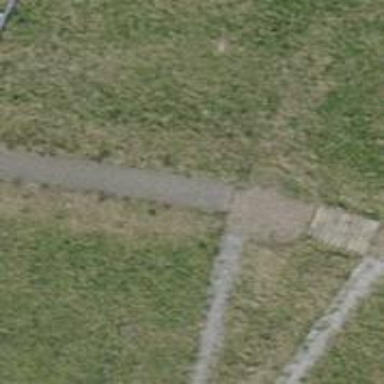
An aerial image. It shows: Unpaved footway.